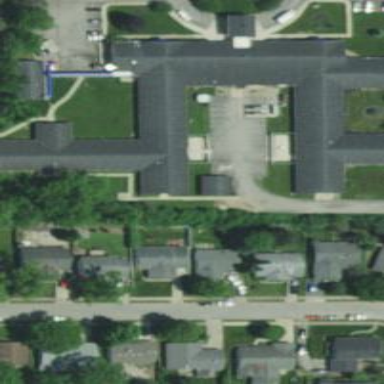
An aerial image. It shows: Nursing home building.